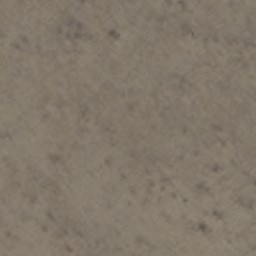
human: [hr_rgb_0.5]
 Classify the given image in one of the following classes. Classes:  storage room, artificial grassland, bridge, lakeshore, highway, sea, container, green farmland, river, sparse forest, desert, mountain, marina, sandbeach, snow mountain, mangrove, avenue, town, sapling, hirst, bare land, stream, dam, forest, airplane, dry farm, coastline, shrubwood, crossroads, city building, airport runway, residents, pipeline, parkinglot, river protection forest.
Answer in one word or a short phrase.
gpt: bare land